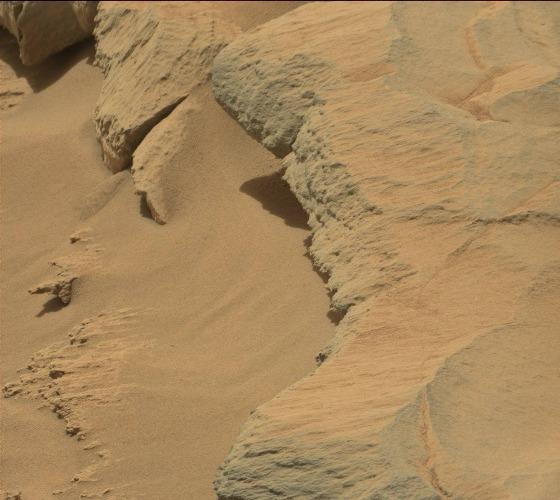
Terrain classes present: Bedrock, Gravel / Sand / Soil, Shadow